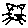
Label: cat